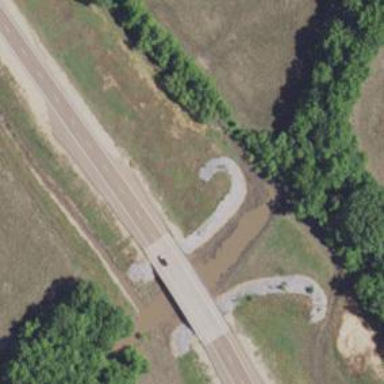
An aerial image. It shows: Asphalt road on secondary bridge.